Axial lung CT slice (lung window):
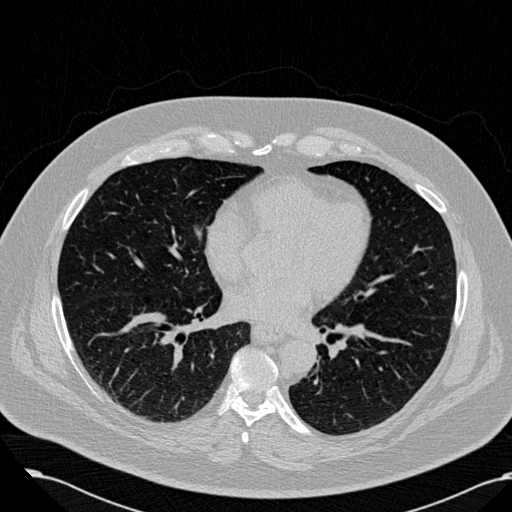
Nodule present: no